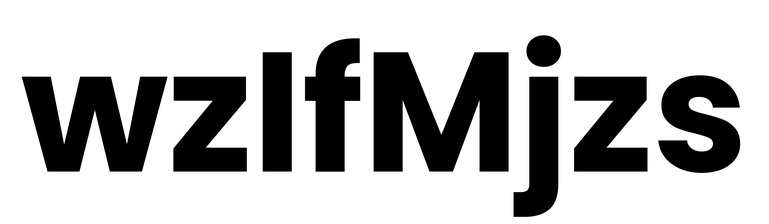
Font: Poppins-Bold